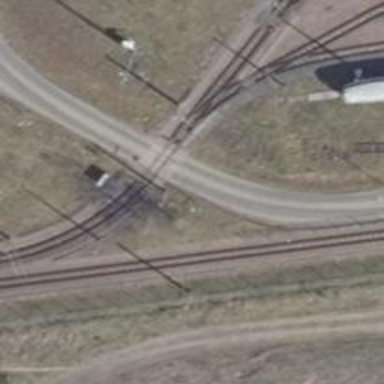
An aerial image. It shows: Tram railway.